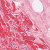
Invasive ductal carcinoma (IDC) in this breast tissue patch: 0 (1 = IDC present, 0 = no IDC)